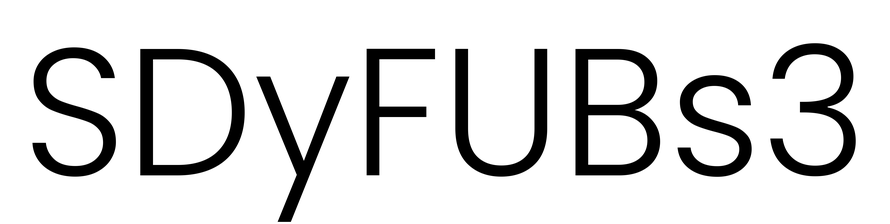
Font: Poppins-Light